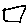
Label: square